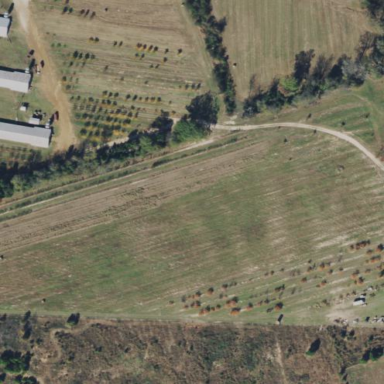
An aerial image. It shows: Orchard planted with peach trees.